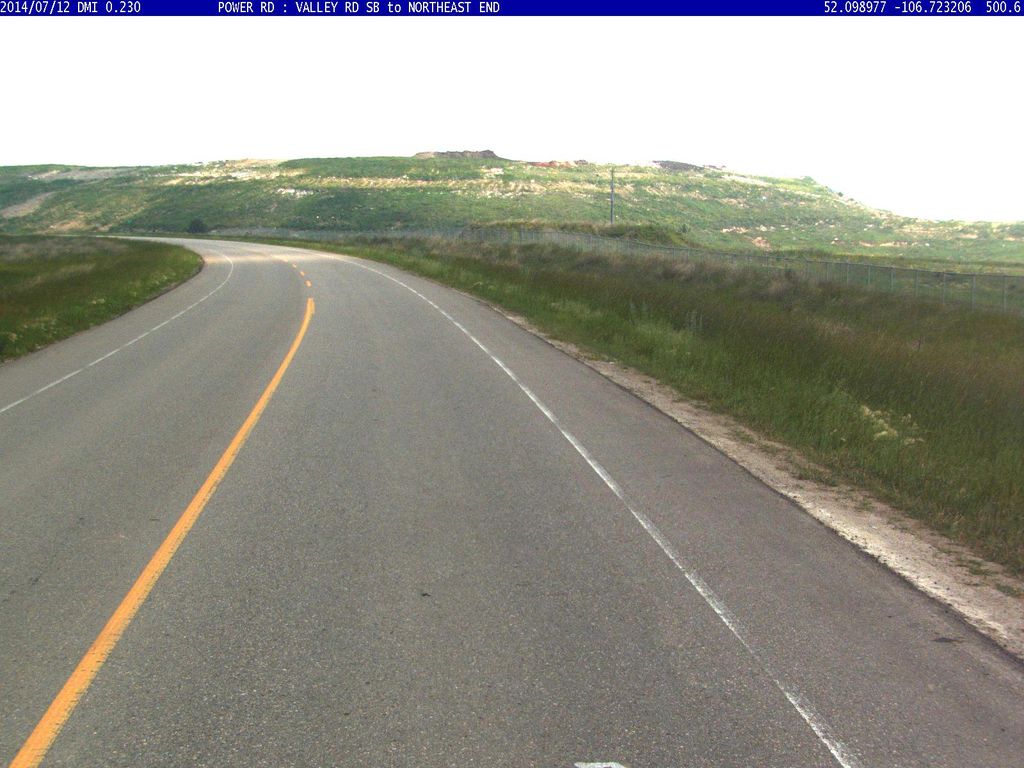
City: saskatoon